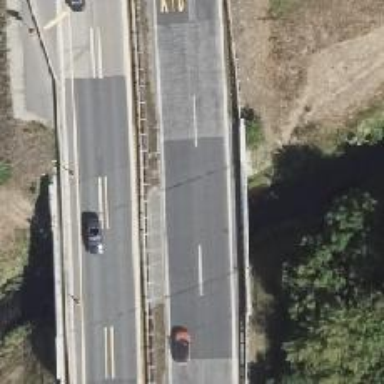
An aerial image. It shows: Concrete bridge on motorway. The bridge structure is of beam type.